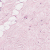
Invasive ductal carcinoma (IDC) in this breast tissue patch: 0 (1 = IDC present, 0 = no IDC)